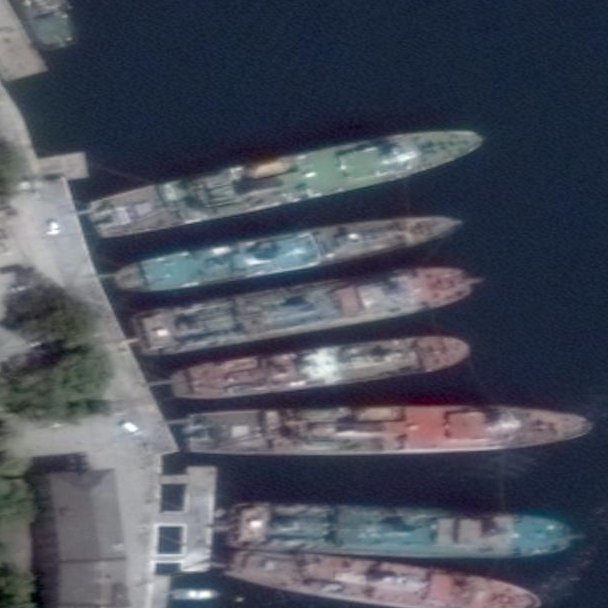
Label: civil